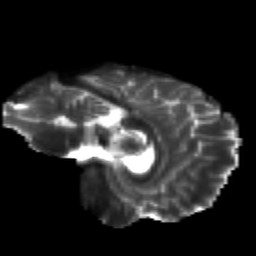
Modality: T2w
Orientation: sagittal
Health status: healthy
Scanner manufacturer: siemens
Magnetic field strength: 3 T
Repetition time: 12 s
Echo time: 0.092 s